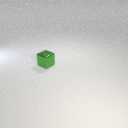
small green metal cube